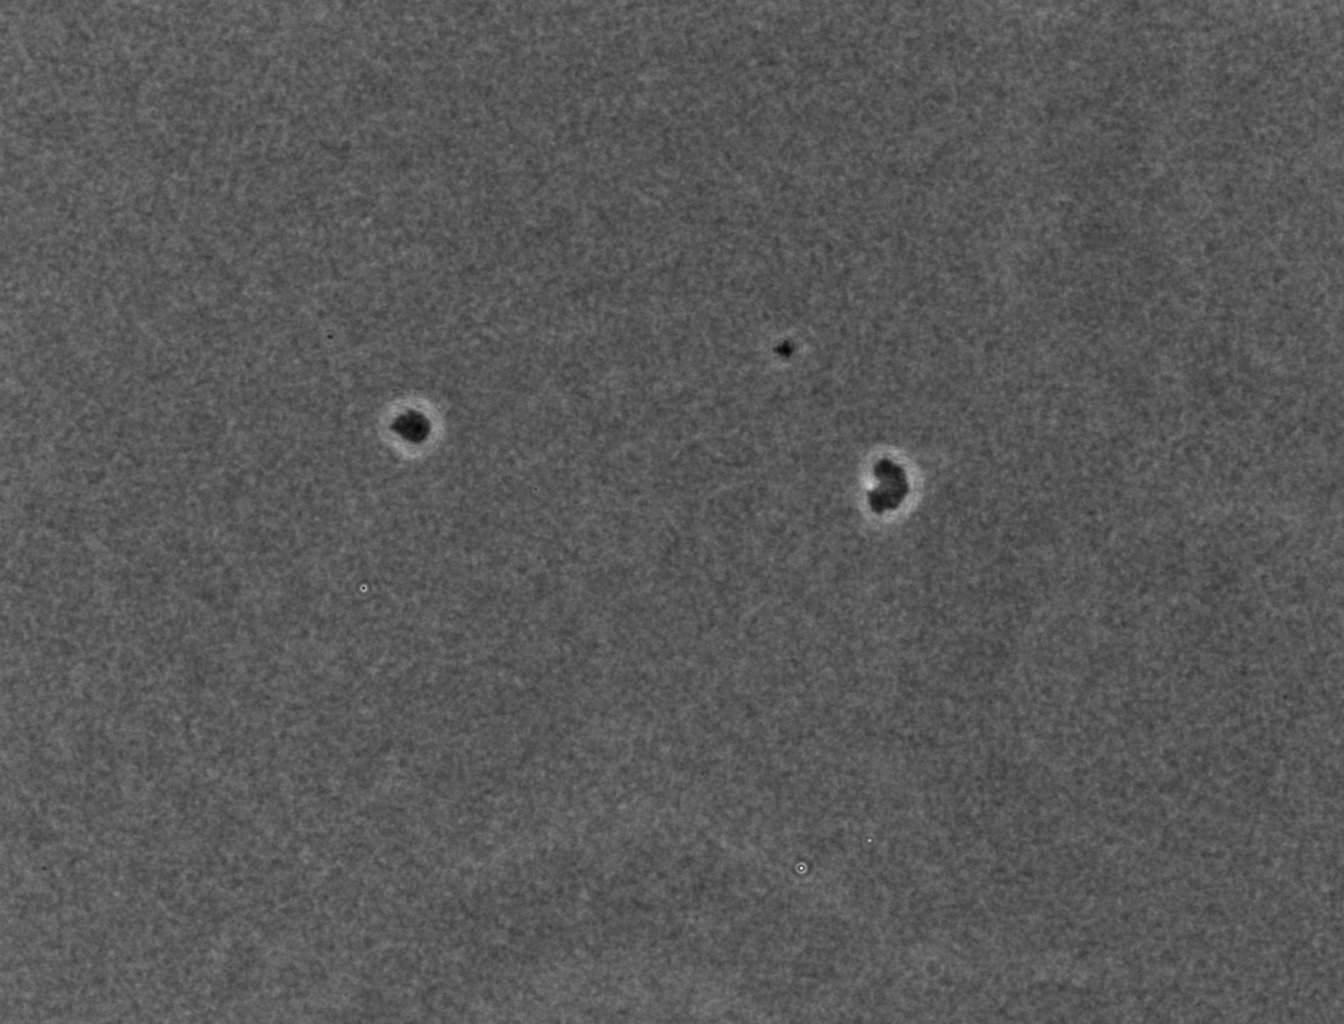
various_fewshot